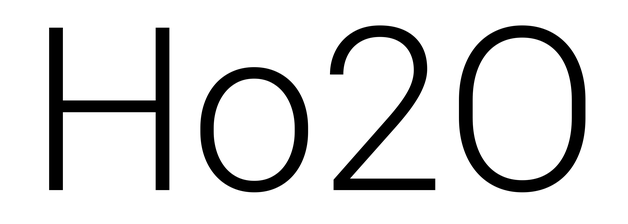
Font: Roboto_Light